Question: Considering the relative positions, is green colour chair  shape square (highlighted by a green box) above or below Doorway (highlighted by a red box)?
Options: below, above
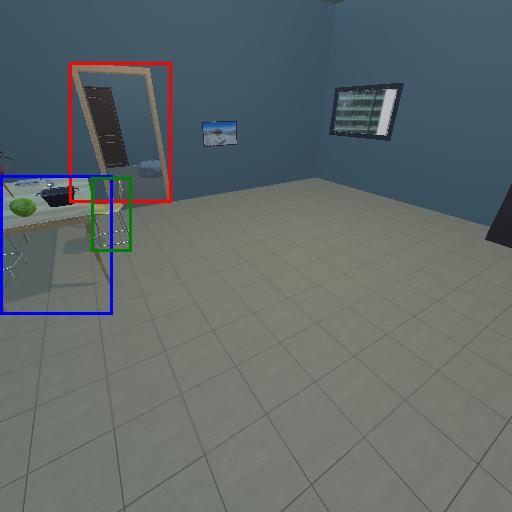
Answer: below